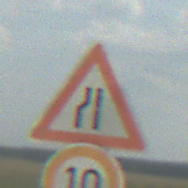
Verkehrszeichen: EinseitigVerengteFahrbahnLinks
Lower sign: Geschwindigkeit10
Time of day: MorningAfternoon
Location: Outdoor (Beach)
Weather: PartlyCloudy
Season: NotSpecified
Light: Natural